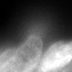
Tissue sample: colon
Magnification: 2.5x
Cell type: Myeloid cells
Senescence state: normal